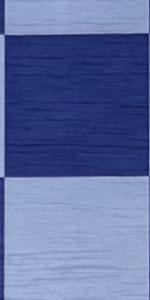
Label: Empty